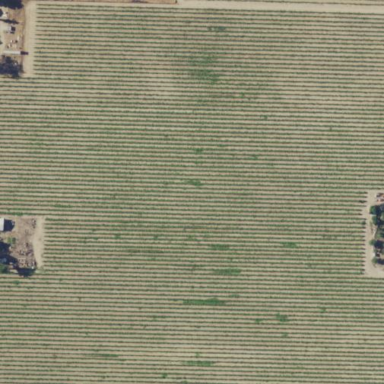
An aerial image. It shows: Beautiful vineyard in the countryside.